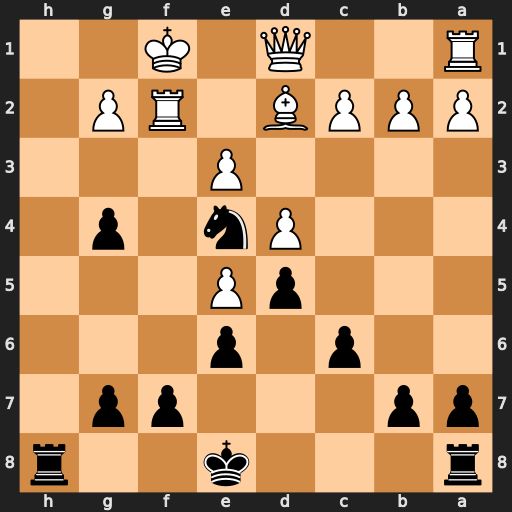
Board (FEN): r3k2r/pp3pp1/2p1p3/3pP3/3Pn1p1/4P3/PPPB1RP1/R2Q1K2
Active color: b
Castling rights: kq
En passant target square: -
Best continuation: Ng3+ Ke1 Rh1+ Rf1 Rxf1#